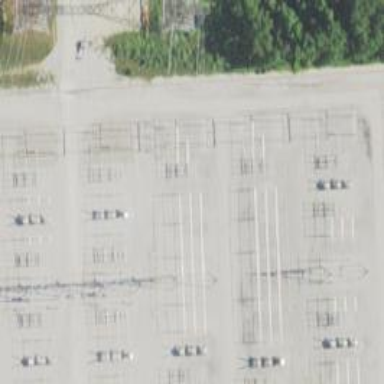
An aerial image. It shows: Switch for power supply.